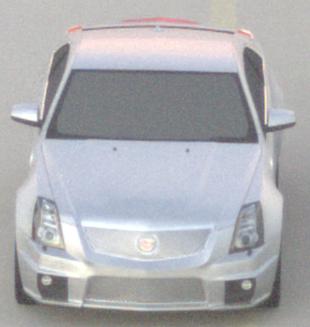
Make: Cadillac
Model: CTS-V
Detailed model: CTS-V (II) Limousine
Model produced from: 2008/11
Model produced until: 2010/12
Doors: 4
Color: white
Road condition: dry road
Daytime: sunrise or sunset
Contrast: low contrast